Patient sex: F
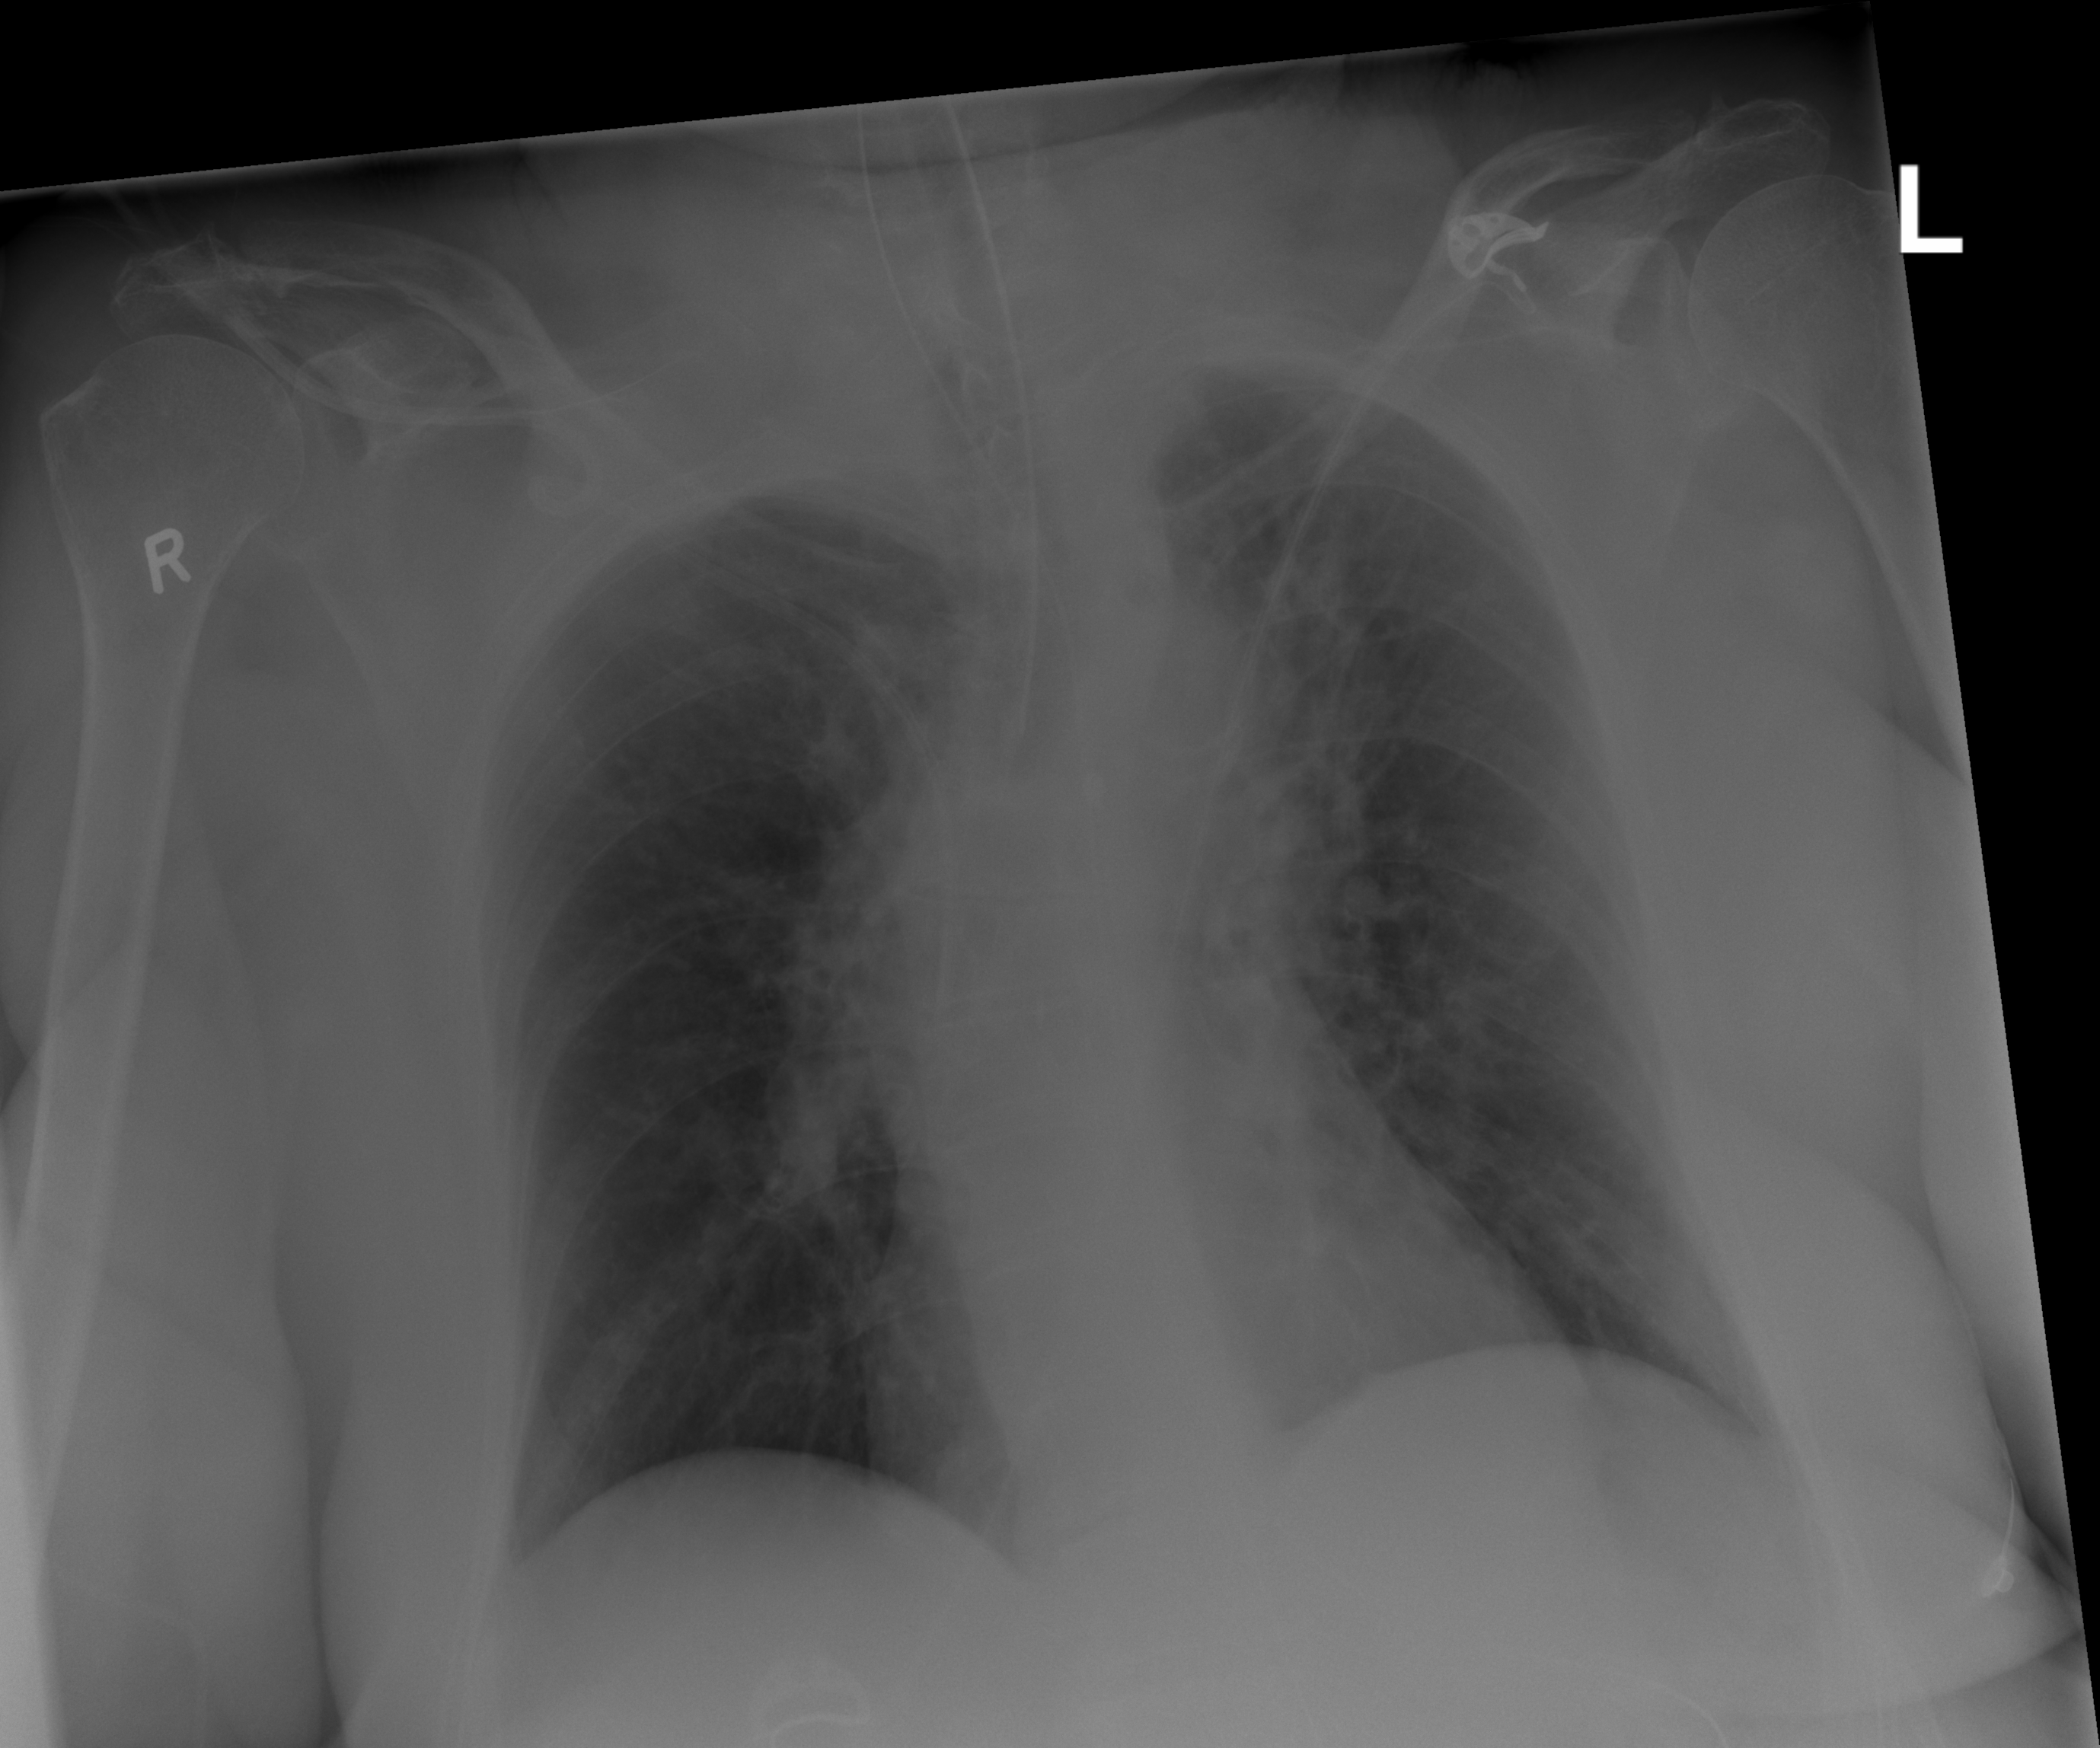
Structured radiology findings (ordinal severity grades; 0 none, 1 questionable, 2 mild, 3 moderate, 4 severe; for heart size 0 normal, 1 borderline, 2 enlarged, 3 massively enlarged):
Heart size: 0
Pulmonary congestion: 1
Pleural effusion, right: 0
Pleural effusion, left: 0
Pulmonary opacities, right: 0
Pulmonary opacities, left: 0
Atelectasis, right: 1
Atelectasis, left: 1